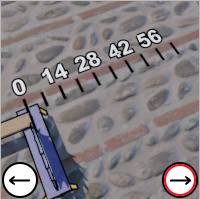
Task: length
Answer: 0
First scale value: 14.0